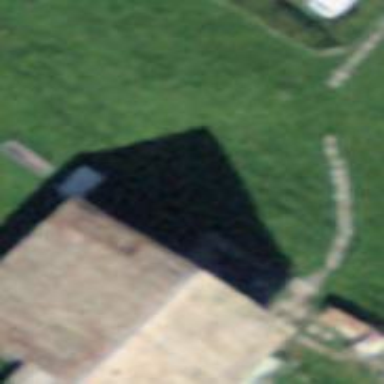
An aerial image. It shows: Barn.